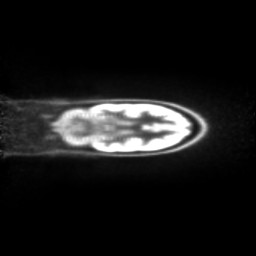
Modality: PET
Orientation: coronal
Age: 24
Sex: female
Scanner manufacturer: siemens